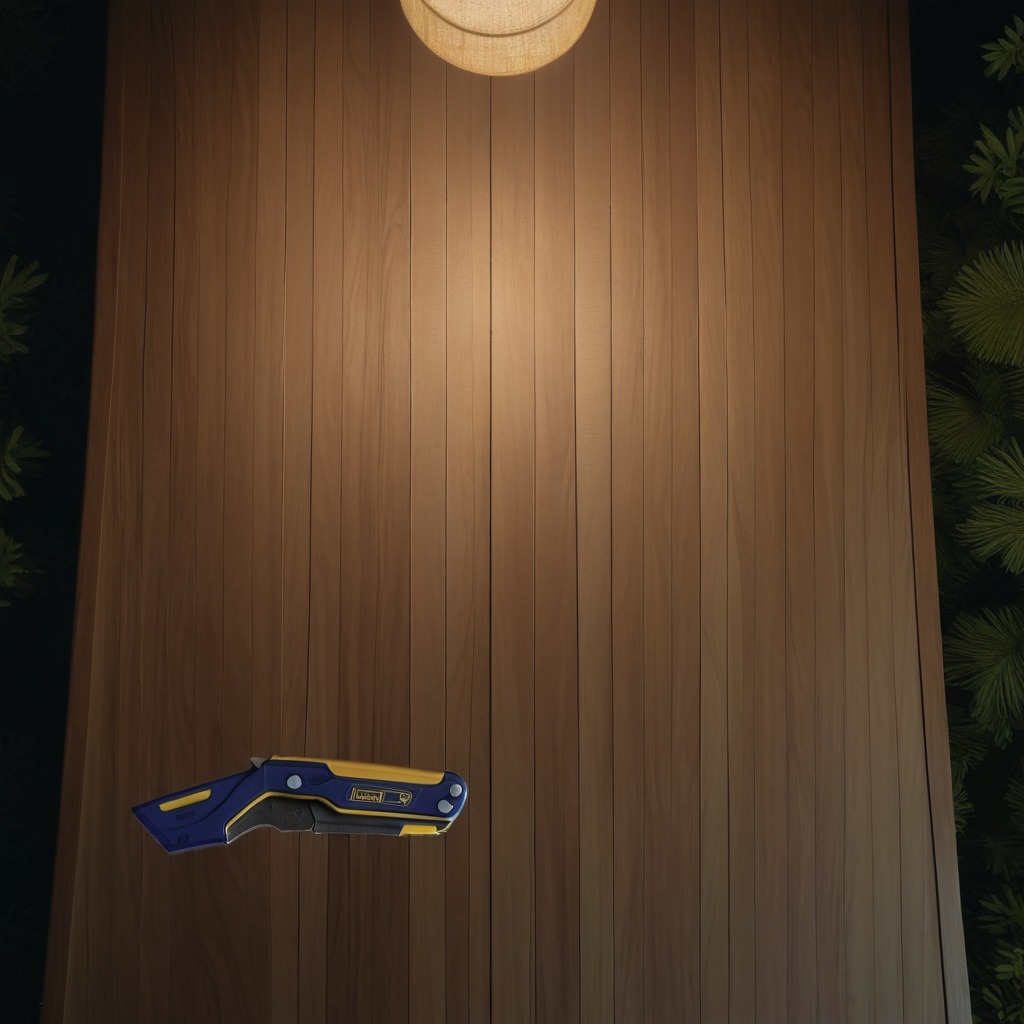
A utility knife lies on the wooden table inside a jungle field workshop tent at night dim ambient light soft shadows worn but